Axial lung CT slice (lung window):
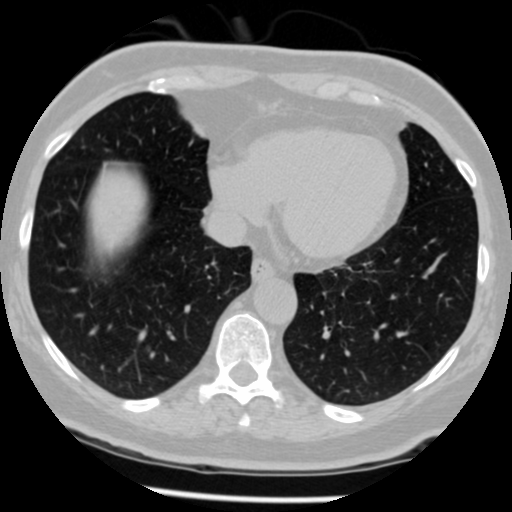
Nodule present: no